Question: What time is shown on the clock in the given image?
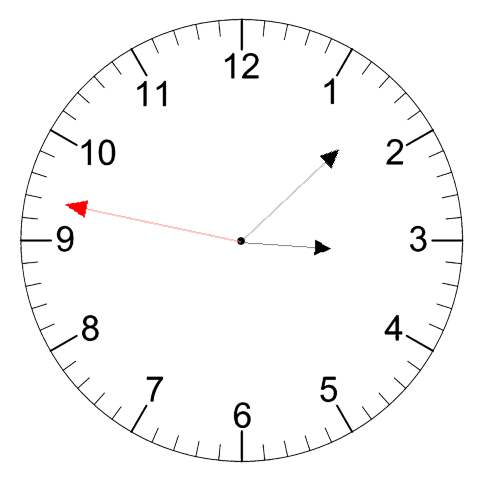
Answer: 03:07:47